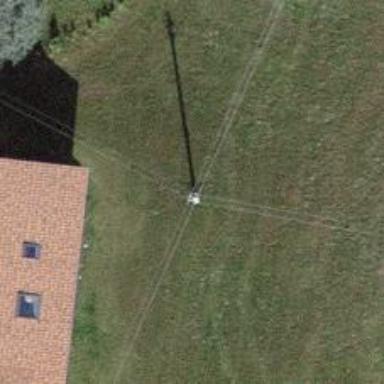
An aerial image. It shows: Minor power line.